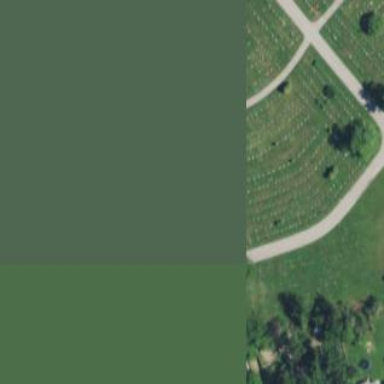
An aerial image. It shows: Sector in the cemetery.